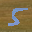
Label: 5